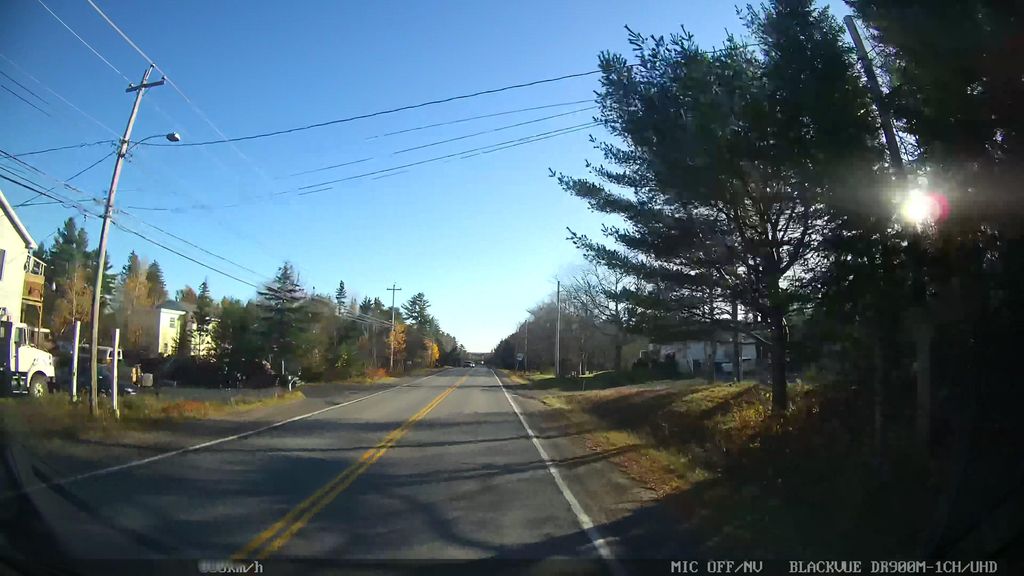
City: halifax